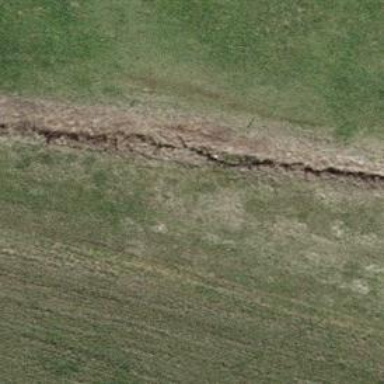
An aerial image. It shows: Ditch serving as waterway.